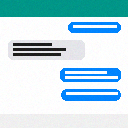
Screen state: on